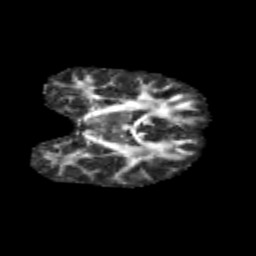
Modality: FA
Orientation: coronal
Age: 11
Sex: male
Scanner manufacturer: siemens
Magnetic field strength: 3 T
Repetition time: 3.8 s
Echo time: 0.07 s